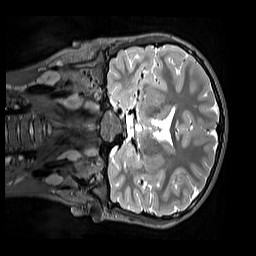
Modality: T2w
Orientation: coronal
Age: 10
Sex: female
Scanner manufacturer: siemens
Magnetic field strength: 3 T
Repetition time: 3.2 s
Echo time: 0.408 s